Field crop: maize
Growth stage: 2
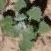
Species: chenopodium